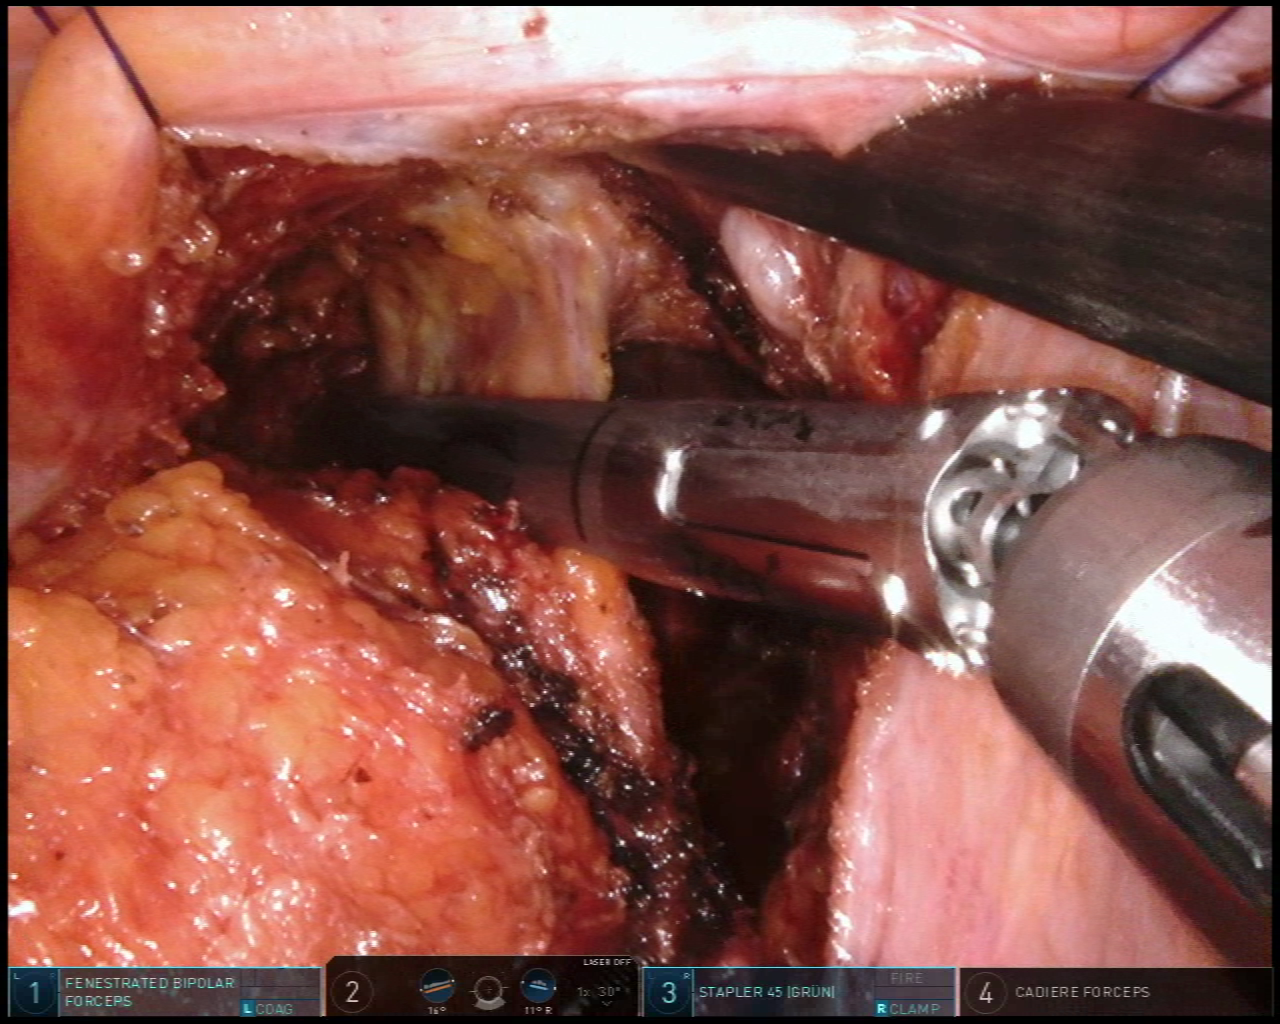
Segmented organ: vesicular_glands
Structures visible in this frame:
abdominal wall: no
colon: no
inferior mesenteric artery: no
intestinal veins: no
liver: no
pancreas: no
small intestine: no
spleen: no
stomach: no
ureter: no
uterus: no
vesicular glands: yes